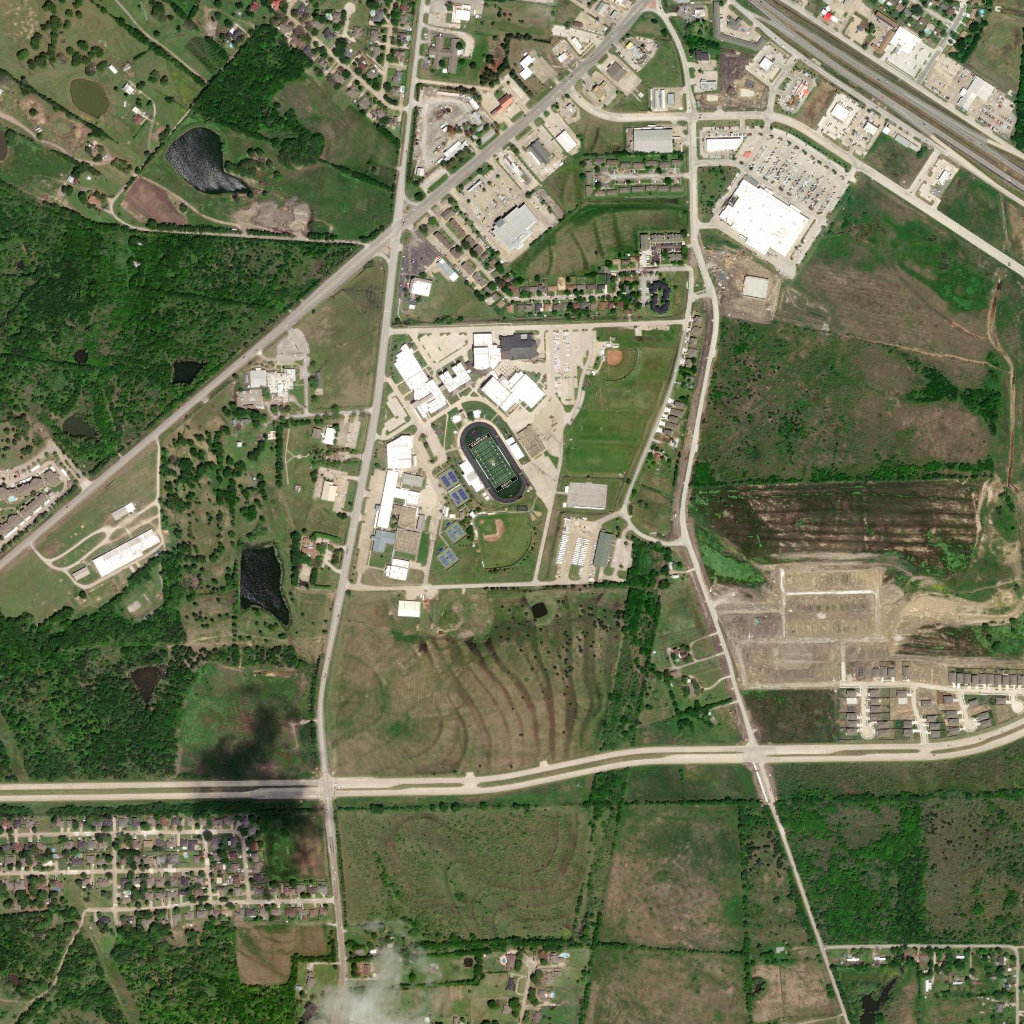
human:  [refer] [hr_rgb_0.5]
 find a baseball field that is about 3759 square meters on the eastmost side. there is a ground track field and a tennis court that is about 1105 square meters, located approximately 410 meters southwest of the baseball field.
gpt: <box>[[58, 33, 62, 37, 0]]</box>

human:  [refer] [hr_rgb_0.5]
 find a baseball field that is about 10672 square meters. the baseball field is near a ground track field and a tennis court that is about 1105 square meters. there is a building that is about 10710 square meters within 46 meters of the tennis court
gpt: <box>[[46, 49, 52, 55, 0]]</box>